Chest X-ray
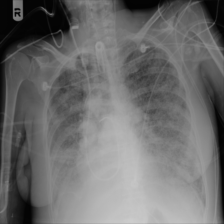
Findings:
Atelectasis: negative
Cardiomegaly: negative
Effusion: negative
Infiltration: negative
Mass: negative
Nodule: positive
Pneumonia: negative
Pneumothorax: negative
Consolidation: negative
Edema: negative
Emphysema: negative
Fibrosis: negative
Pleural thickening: negative
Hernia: negative